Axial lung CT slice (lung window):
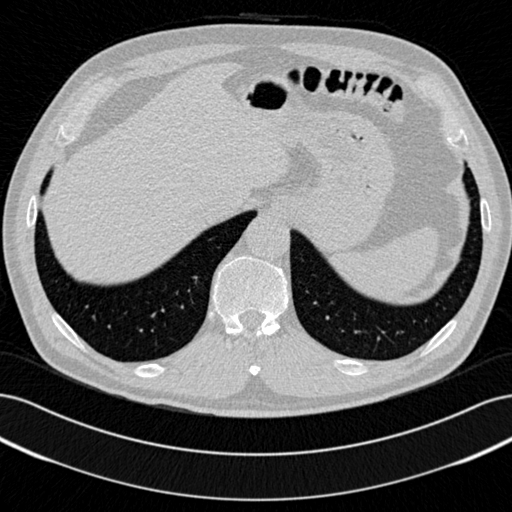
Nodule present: no